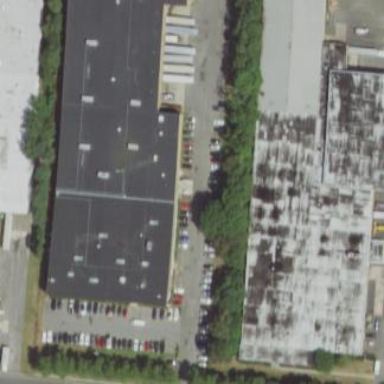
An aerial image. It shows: Commercial building.